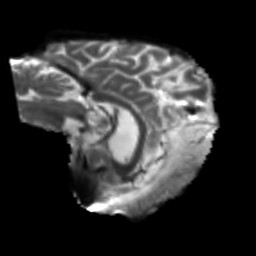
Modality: T2w
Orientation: sagittal
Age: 62
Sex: male
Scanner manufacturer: siemens
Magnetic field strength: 3 T
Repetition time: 5.25 s
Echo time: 0.08 s